Question: Xcode 4.2+ and Xcode 5 have a very powerful debugger for OpenGL ES. Until recently, the debugger itself would crash often (it didn't work reliably for me until Xcode5.0), but it sometimes disables itself and refuses to run at all.
This being an Apple application, they don't bother with error messages, they simply refuse to let you press the Analyze button:

I can't find any reference in Apple's docs to a situation that would "disable" the analysis. I know that it work on this machine, because it worked fine on a different device.
Device that works:
-
Device that Xcode5 refuses to work with:
-
...I've tried updating to latest 7.x - no change. Xcode just refuses to work properly. All other debugging works fine.
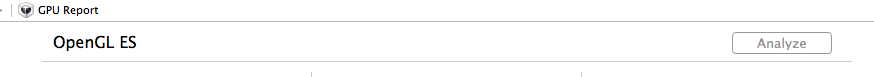
Answer: It's not a perfect answer, but I've noticed something that might explain it...
When you pause the debugger, this triggers the button to grey-out. So, if you needed to analyse the frame at a particular point in your app ... you can't.
It sucks, and I have no idea how you're supposed to debug something without using the debugger, but ... it might be why I was getting disabled button!